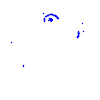
Particle: kaon